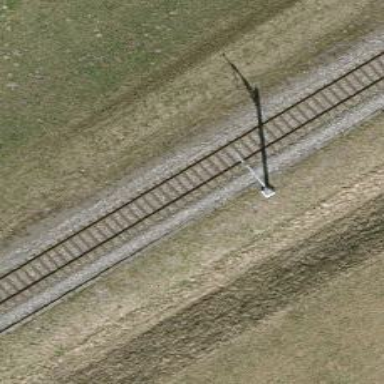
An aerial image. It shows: Catenary mast for power lines.